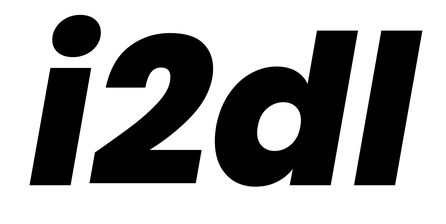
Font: Poppins-ExtraBoldItalic